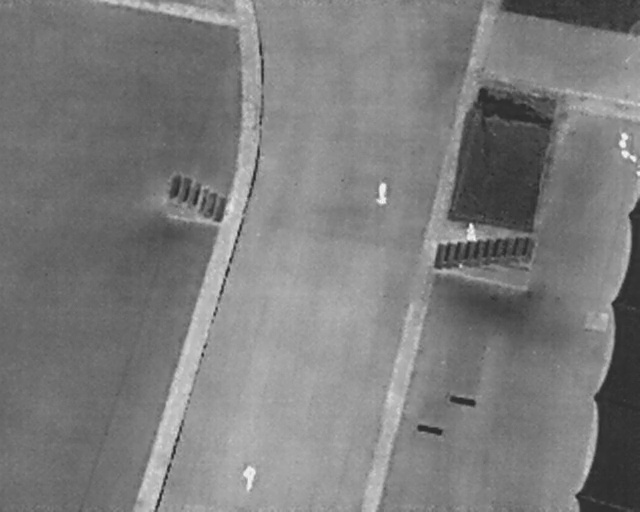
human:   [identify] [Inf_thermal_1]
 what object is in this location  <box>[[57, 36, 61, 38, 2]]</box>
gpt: <ref>1 large person at the center</ref>